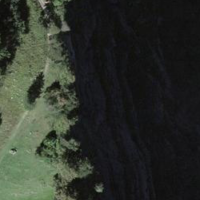
EUNIS habitat code: 48
Species observed at this site:
Cephalanthera longifolia
Colchicum autumnale
Phyteuma orbiculare